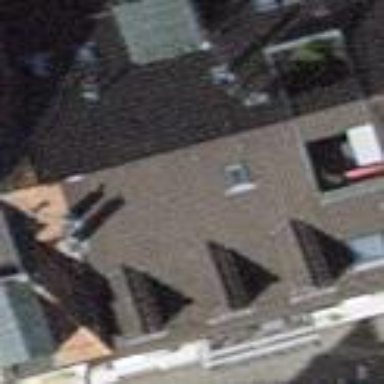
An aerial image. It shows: Hipped roof apartment building.